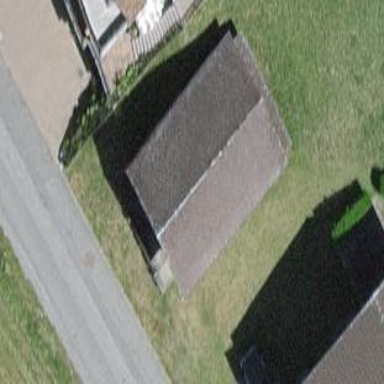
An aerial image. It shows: Stable building.